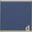
Piece: xx